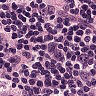
Metastatic tissue present: yes